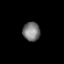
Tissue: prostate
Cell type: T cells
Senescence score: 0.826
Nuclear area (px): 319
Mean DAPI intensity: 123.251